Interaction volume radius: 5 \u00c5
Interaction volume height: 20 \u00c5
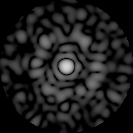
Disorder parameter: 0.8105